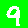
Digit: 9